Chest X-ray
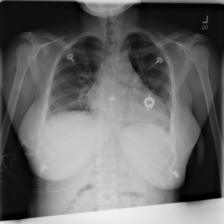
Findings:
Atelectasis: negative
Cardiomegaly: negative
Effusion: negative
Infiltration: negative
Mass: negative
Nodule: negative
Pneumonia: negative
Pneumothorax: negative
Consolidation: negative
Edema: negative
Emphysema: negative
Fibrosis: negative
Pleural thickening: negative
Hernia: negative